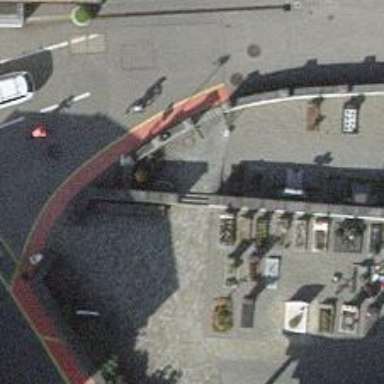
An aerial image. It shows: Road with steps.